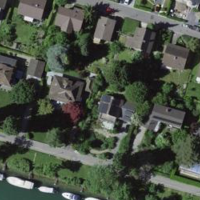
EUNIS habitat code: 55
Species observed at this site:
Hippocrepis emerus